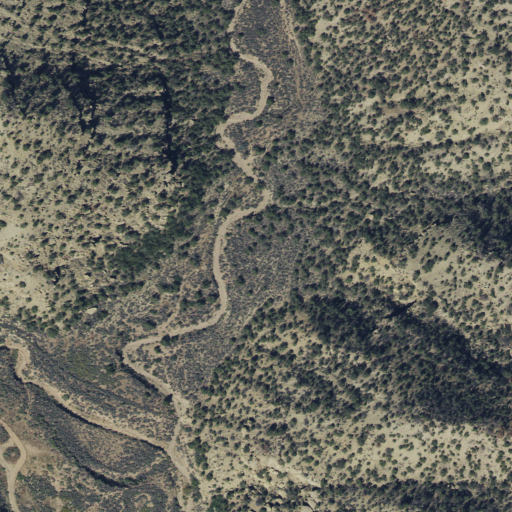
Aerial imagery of valley in Utah named Right Hand Thompson Canyon containing evergreen forest and shrub